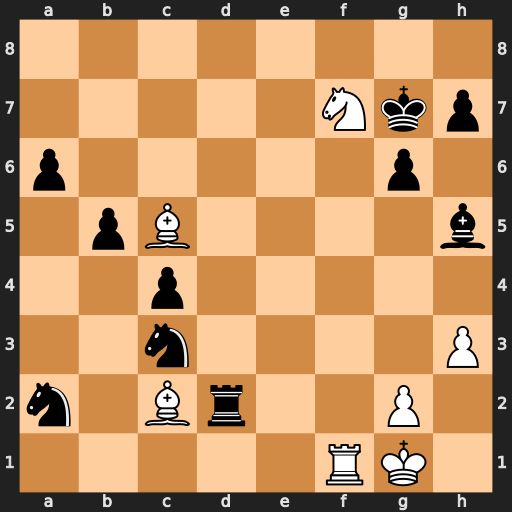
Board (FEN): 8/5Nkp/p5p1/1pB4b/2p5/2n4P/n1Br2P1/5RK1
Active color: w
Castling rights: -
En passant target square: -
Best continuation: Ng5 Ne2+ Kh2 Nd4 Bxd4+ Rxd4 Ne6+ Kh6 Nxd4